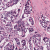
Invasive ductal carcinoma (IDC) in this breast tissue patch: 1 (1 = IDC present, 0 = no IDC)